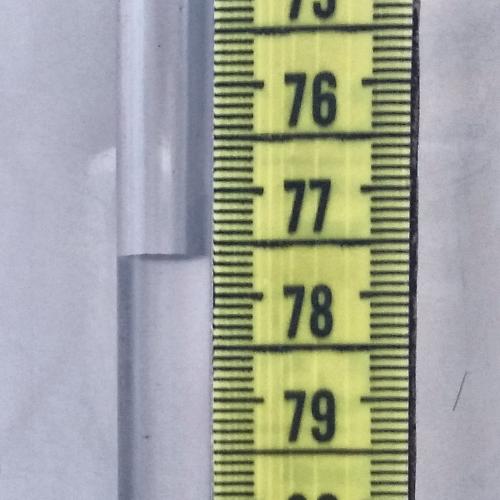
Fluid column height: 77.6 cm